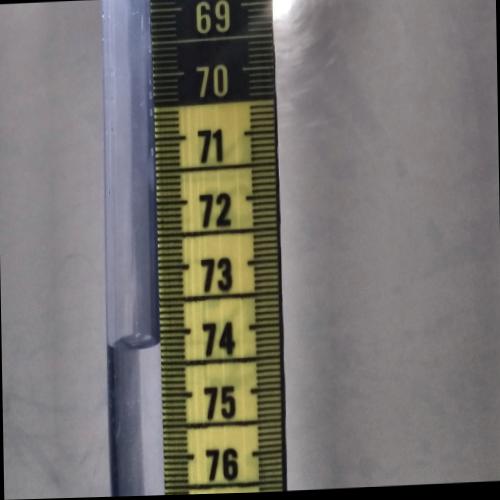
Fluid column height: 74.2 cm